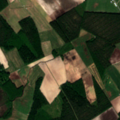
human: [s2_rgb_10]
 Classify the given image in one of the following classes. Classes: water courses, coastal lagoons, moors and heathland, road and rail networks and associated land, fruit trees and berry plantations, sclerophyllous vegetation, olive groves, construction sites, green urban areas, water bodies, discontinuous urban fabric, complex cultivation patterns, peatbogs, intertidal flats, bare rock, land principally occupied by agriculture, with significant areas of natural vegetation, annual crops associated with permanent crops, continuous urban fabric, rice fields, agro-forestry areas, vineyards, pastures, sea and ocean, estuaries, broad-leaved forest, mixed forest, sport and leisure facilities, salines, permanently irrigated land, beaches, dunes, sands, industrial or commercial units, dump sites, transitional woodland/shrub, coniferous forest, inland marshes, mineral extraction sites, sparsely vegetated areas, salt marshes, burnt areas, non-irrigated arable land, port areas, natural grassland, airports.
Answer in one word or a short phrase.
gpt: non-irrigated arable land, land principally occupied by agriculture, with significant areas of natural vegetation, broad-leaved forest, mixed forest